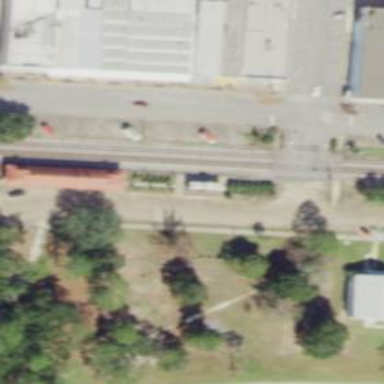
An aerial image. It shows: Historic freight railway car which is tourist attraction.